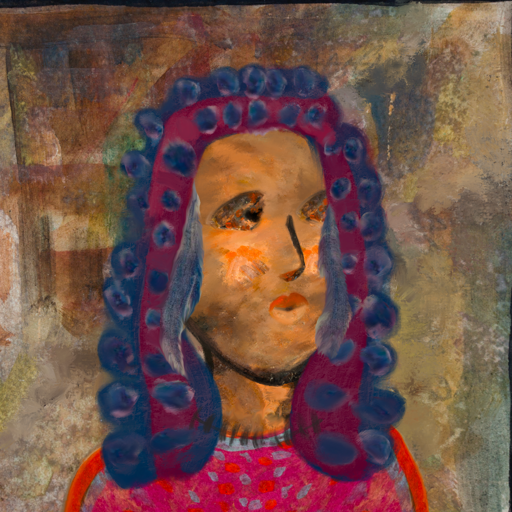
Background: Mosgoul, Head And Neck Side: Gypsy_Queen, Face Side: Gypsy_Queen, Bust: Sisters, Hair Side: Hill_Girl, Head Accessory: Blank, Second Necklace: Blank, Necklace: In_The_Sun, Baby: Blank